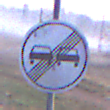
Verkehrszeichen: EndeUeberholverbot
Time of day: SunriseSunset
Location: Outdoor (Nature)
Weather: Clear
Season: NotSpecified
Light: Natural